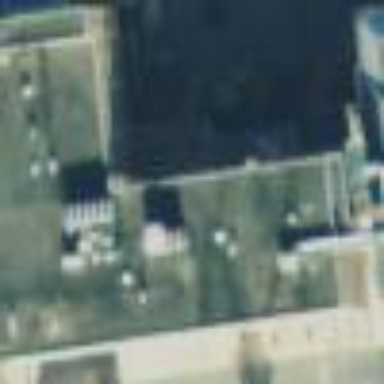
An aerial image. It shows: School building.